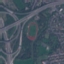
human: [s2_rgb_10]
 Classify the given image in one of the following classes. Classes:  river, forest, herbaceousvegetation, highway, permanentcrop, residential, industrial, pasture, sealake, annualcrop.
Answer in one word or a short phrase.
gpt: Highway